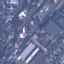
Land use / land cover class: Industrial